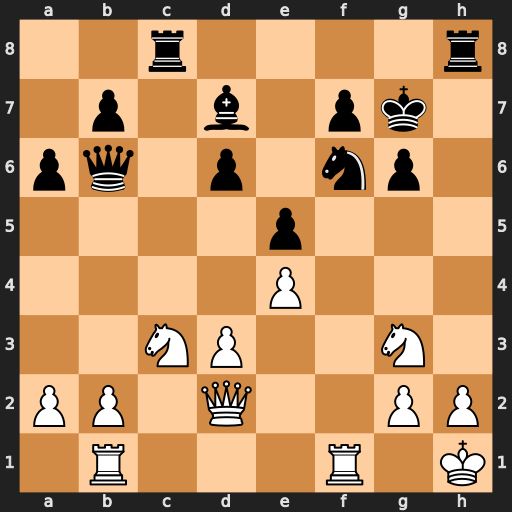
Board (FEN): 2r4r/1p1b1pk1/pq1p1np1/4p3/4P3/2NP2N1/PP1Q2PP/1R3R1K
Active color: w
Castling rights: -
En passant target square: -
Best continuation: Rxf6 Rxh2+ Kxh2 Rh8+ Nh5+